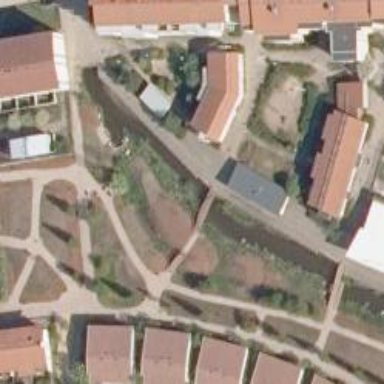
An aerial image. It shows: Footway.